Question: I have a UITableView and have seen this effect and would like to implement it for our the followind data:
'''
menu_header
menu_subheader
* item
* item
menu_subheader
* item
* item
* item
'''
Basically, I would like to show just the header and subeaders and then when the user clicks one of the subheaders, it displays the items (preferably in an animation block) AND adjusts the other cells down or up appropriately. Like this:

Is there a prebuilt component that does this? Thinking about it, it seems like I would like to set these item cells to be hidden. I have seen this <URL> but it looks like it doesn't work with dynamic data. It seems like this should be really simple. Any ideas on how to get this done? Ideally, I'd like it to be able to when you click it insert the data and then if you click another sub-header, close the other one and add to that sub-header.
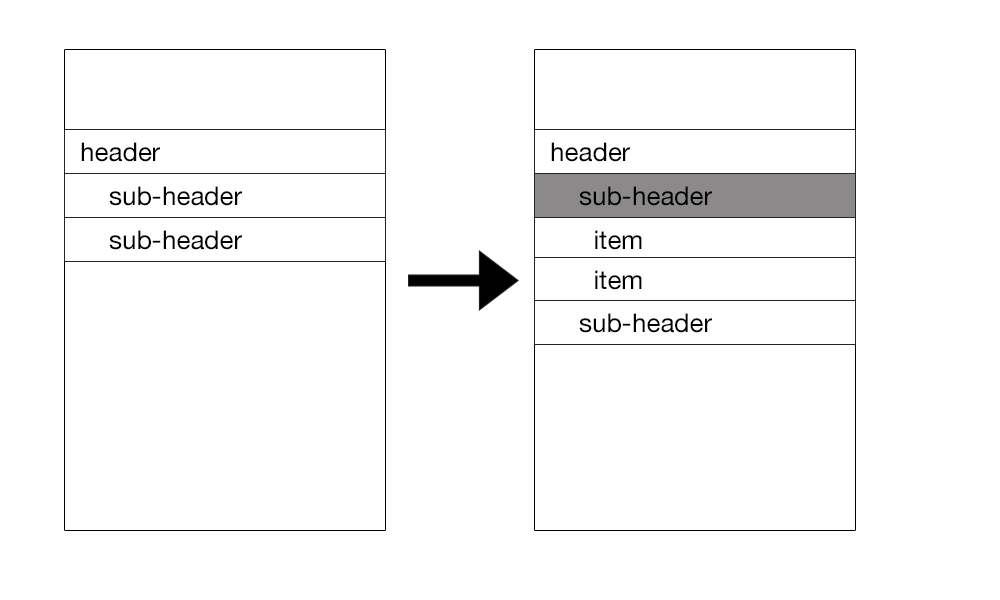
Answer: To implement "folding" in a table view you have two options:
- 'insert''deleteRowsAtIndexPaths:withRowAnimation:'- 'beginUpdates''endUpdates'
I've created a simple implementation of the second option in <URL>. Please let me know if you have other questions about it.